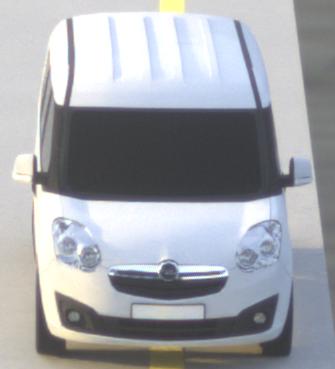
Make: Opel
Model: Combo Combi L1H1 1.4
Detailed model: Combo (D) Combi
Model produced from: 2012/01
Model produced until: 2013/11
Doors: 5
Color: white
Road condition: dry road
Daytime: sunrise or sunset
Contrast: low contrast